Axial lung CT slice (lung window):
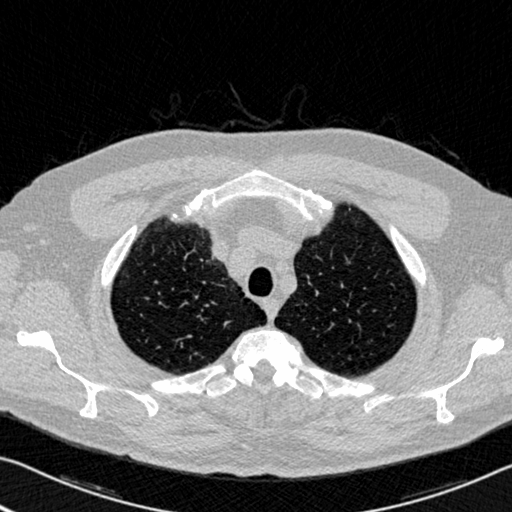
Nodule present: no